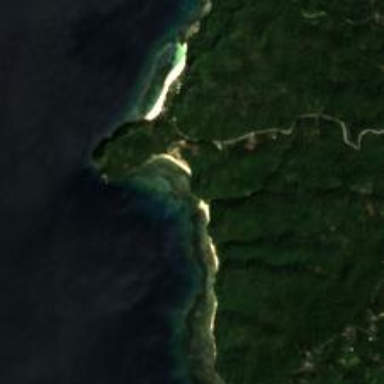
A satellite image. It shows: Picturesque coastline scene.